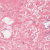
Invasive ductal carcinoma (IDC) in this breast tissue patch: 0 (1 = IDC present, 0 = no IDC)